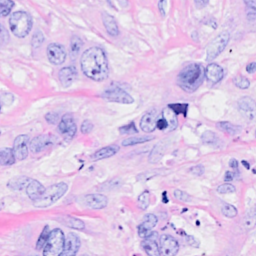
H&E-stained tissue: Breast